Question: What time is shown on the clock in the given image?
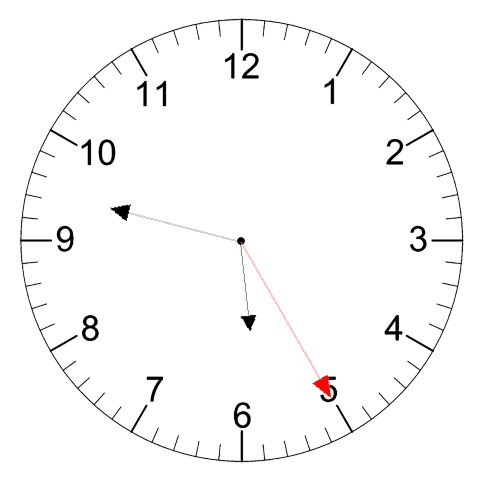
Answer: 05:47:25